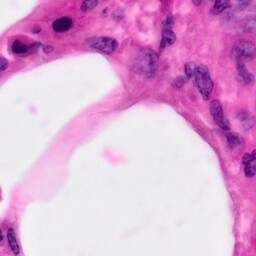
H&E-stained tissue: Pancreatic